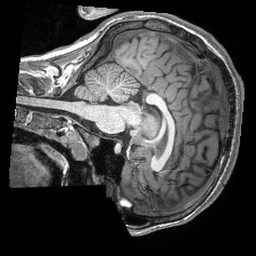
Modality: T1w
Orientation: sagittal
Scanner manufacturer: siemens
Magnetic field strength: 3 T
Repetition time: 2.3 s
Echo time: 0.00308 s